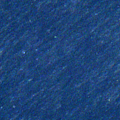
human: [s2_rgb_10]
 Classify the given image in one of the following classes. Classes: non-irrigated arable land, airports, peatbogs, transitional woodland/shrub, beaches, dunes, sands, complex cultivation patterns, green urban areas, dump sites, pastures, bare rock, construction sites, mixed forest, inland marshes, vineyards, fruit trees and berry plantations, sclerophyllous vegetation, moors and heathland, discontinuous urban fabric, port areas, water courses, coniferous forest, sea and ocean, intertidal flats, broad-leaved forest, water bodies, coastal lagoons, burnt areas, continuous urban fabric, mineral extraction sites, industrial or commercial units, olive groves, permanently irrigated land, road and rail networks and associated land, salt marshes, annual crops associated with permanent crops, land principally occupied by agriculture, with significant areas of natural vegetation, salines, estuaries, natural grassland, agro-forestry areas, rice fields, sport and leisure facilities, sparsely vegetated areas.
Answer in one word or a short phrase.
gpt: sea and ocean